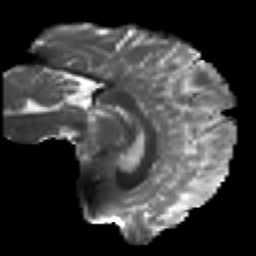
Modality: T2w
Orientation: sagittal
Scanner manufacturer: ge
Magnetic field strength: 3 T
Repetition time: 7.98 s
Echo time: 0.0701 s